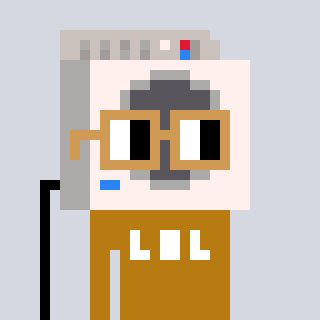
a pixel art character with square brown glasses, a washing machine-shaped head and a gold-colored body on a cool background